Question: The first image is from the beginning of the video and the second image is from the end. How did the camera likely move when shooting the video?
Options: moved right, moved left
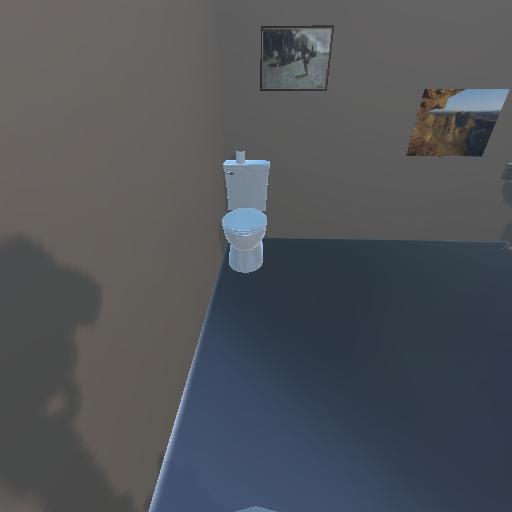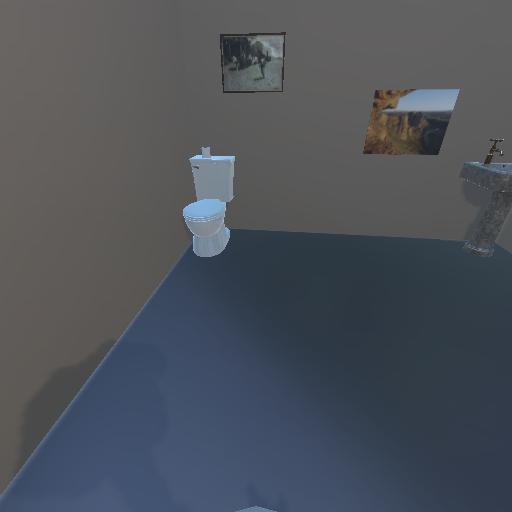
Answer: moved right